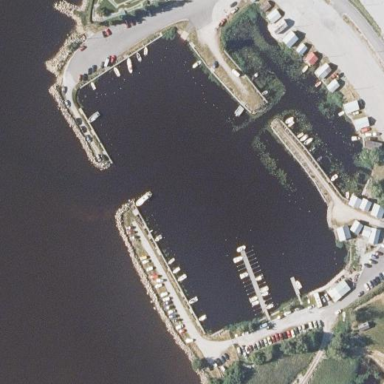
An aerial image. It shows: Marina area for leisure land.